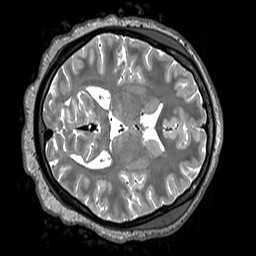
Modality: T2w
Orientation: axial
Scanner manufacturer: siemens
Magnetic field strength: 3 T
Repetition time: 3.2 s
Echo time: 0.406 s